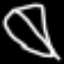
Label: leaf